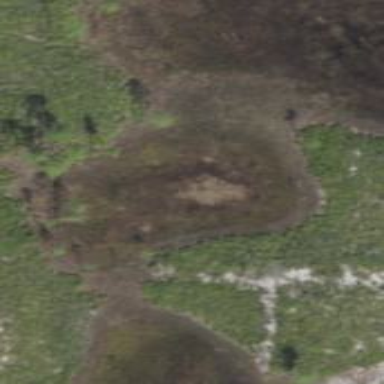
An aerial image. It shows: Marshy wetland area.